Question: I've never seen that before! How's does that works? I know ICANN now allows custom domain names, but it's before ! I've tried to add another www before and it returned 404.

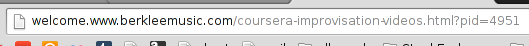
Answer: www is not something special. There is no difference for server between www or www1 or welcome. There are websites without www at all.
Actually www is subdomain and you can create two different websites: one on www and another without.